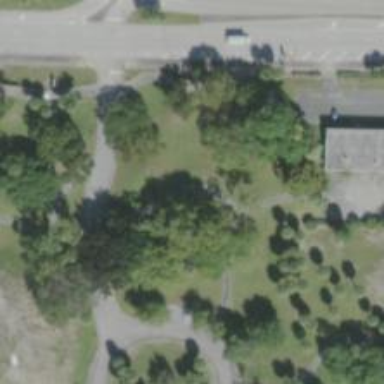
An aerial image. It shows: Disc golf hole.